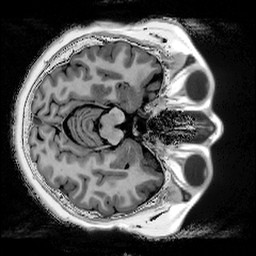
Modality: T1w
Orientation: axial
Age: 53
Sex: female
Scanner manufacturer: siemens
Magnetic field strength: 3 T
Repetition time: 5 s
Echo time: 0.00298 s